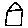
Label: house